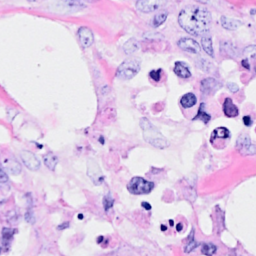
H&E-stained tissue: Breast